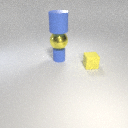
small yellow rubber cube in front of small blue rubber cylinder